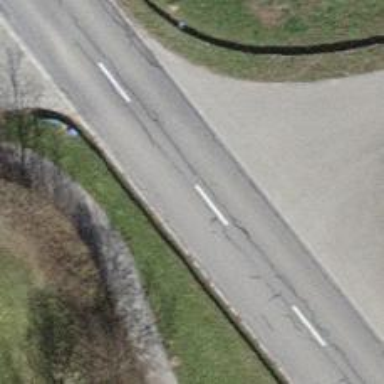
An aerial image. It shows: Tertiary road with asphalt surface and no sidewalks.